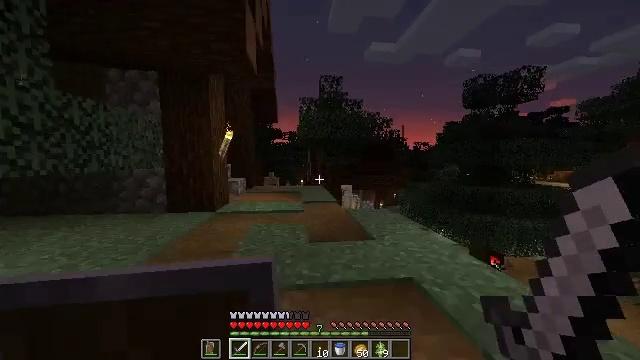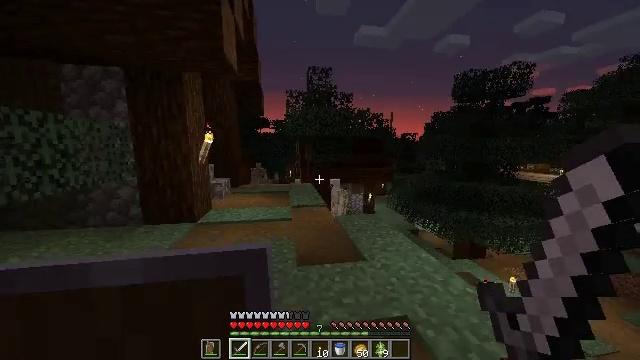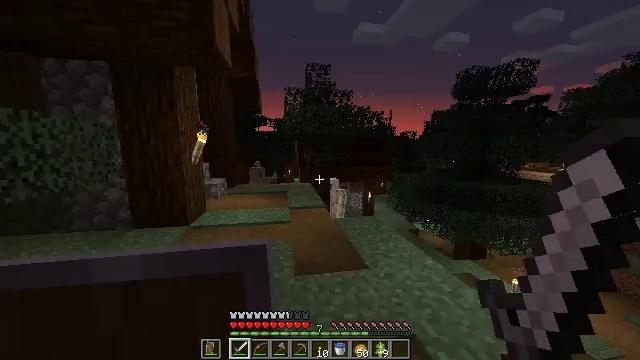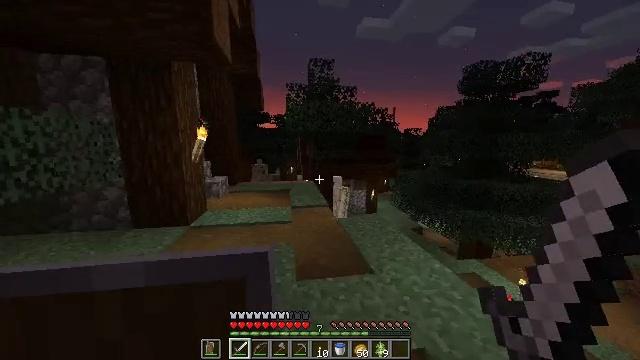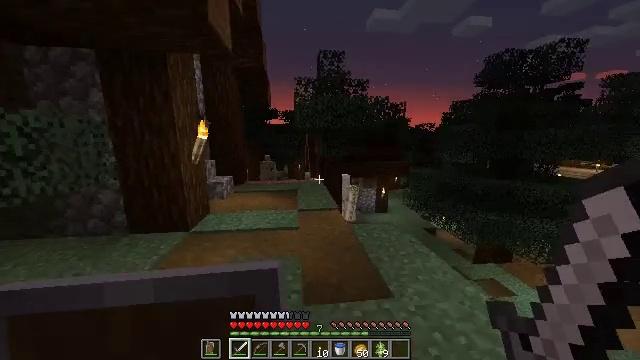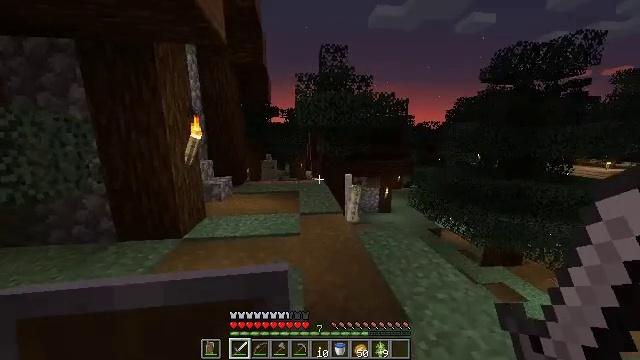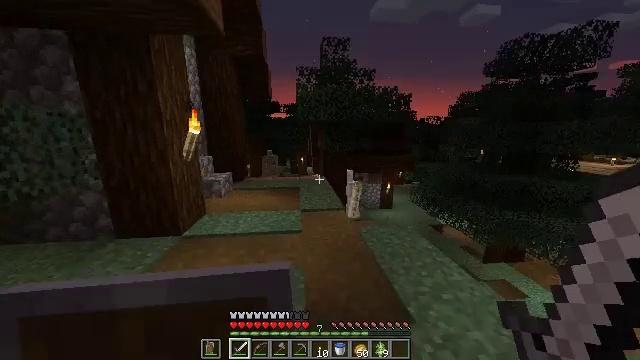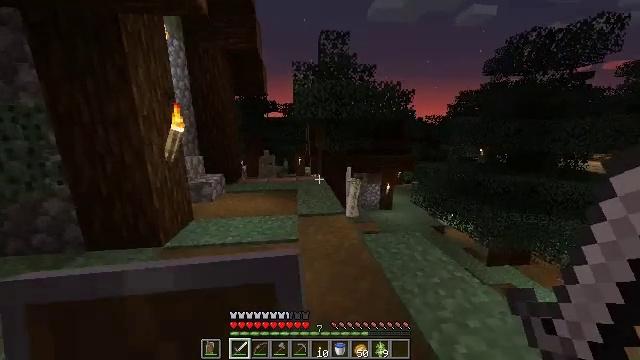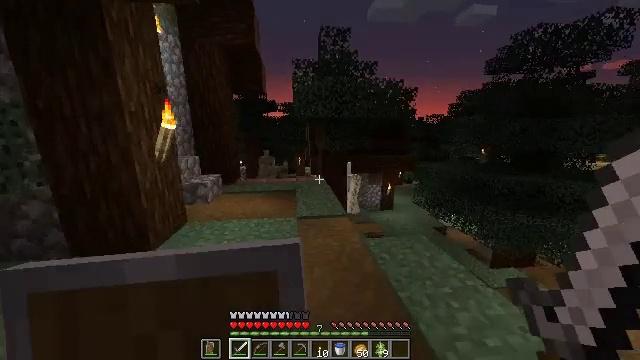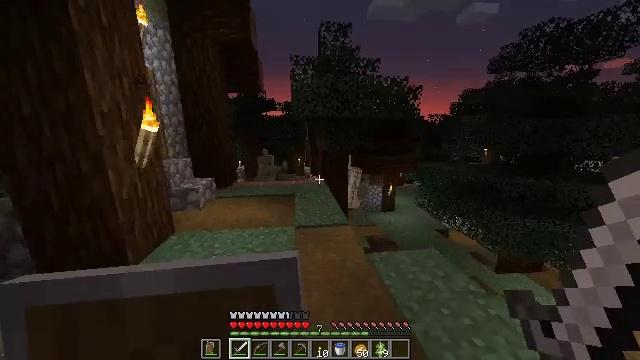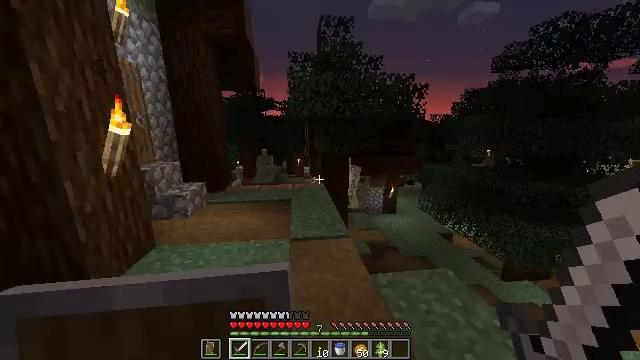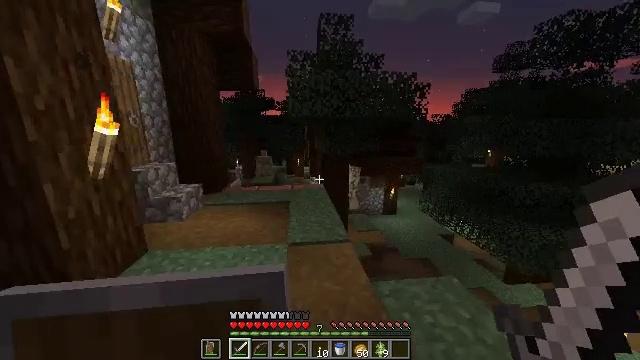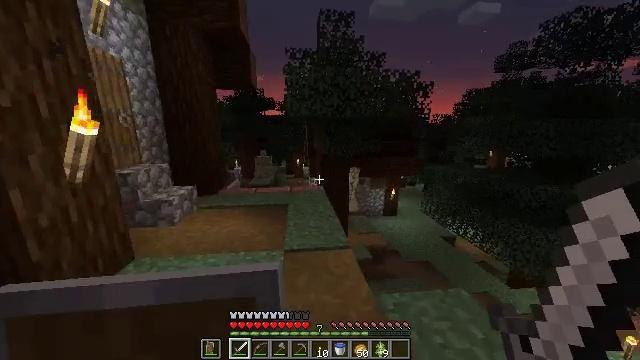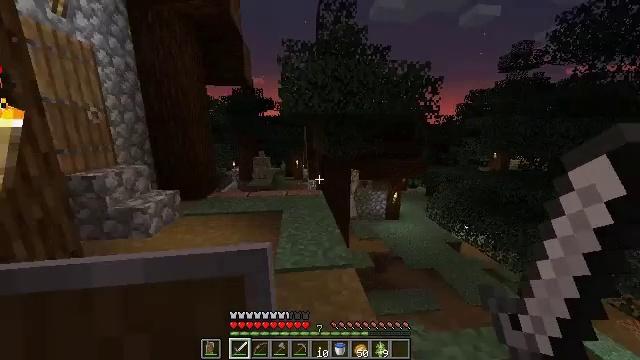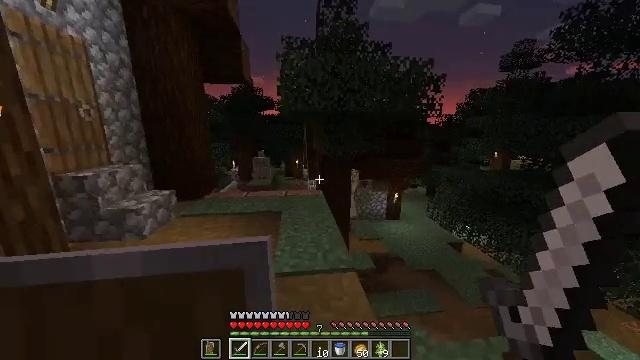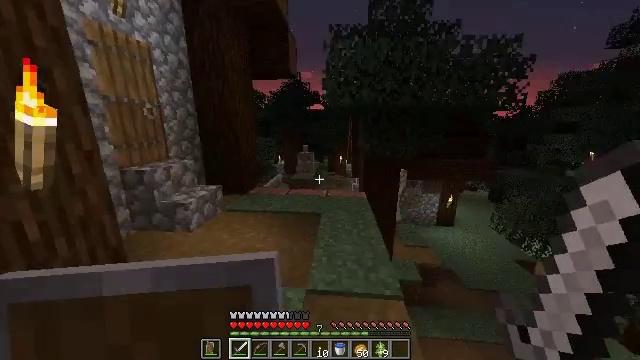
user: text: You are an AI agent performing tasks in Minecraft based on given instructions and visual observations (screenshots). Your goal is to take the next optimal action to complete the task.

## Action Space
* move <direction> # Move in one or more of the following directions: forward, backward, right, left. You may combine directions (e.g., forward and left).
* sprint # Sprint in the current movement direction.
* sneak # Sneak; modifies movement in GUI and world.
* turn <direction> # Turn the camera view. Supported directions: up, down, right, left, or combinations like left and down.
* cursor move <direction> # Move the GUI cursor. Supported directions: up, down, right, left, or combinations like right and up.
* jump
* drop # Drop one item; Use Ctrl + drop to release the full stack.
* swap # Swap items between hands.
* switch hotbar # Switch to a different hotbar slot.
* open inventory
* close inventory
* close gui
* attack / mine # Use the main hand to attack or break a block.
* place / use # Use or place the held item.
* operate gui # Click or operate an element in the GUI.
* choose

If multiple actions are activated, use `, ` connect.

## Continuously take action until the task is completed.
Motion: motion action
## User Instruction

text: Mine the blue bed to pick it up.
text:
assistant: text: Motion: move forward, turn right and down
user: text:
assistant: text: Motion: move forward
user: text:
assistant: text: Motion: move forward
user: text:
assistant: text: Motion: move forward, turn left
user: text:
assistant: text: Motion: move forward
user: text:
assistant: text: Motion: move forward, turn down
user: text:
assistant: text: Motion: move forward
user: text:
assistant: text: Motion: move forward
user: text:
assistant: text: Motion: move forward
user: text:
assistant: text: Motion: move forward
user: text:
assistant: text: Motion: move forward
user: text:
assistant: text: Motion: move forward
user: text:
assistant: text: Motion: move forward
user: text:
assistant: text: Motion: move forward
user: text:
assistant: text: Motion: move forward, turn left and down
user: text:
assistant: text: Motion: move forward, turn left and up
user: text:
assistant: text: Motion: move forward, turn left and up
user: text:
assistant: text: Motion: move forward, turn left and up
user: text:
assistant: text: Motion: move forward, turn left and up
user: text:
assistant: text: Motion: move forward, turn left and up
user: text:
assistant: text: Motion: move forward and move right, turn left and up
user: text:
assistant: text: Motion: move forward and move right
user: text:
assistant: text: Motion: move forward and move right, turn left and down, use / place
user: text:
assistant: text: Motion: move forward, turn left, use / place
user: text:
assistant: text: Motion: move forward
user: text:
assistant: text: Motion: move forward
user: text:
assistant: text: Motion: move forward
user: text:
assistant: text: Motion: move forward and move right, turn left and down
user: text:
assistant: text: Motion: move forward and move right, turn left and down
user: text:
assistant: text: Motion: move forward and move right, turn left and down